Question: I have made a group by statement on a datatable like this:
'''
var finalResult = (from r in result.AsEnumerable()
group r by new
{
r.Agent,
r.Reason
} into grp
select new
{
Agent = grp.Key.Agent,
Reason = grp.Key.Reason,
Count = grp.Count()
}).ToList();
'''
The 'finalResult' will be like this:
'''
agent1 reason1 4
agent1 reason2 7
agent2 reason1 8
agent2 reason2 3
..
...
...
agentn reason1 3
agentn reason2 11
'''
I want to loop over agent name in order to get the reasons and the counts for each reason for each agent. : i need to build this :

can you tell me please how to loop over agent name from the 'finalResult' variable?
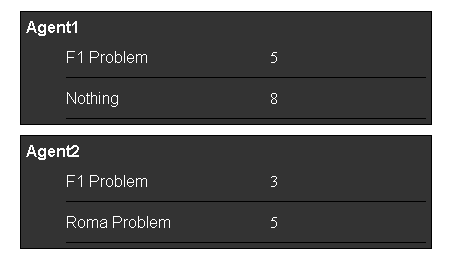
Answer: You need one more GroupBy and you are done:
'''
var solution =
finalResult
.GroupBy(x => x.Agent);
foreach (var group in solution)
{
// group.Key is the agent
// All items in group are a sequence of reasons and counts for this agent
foreach (var item in group)
{
// Item has <Agent, Reason, Count> and belongs to the agent from group.Key
}
}
'''
Outer loop goes over all the agents (so Agent1, Agent2, etc.) while inner loop will go through all reasons for the agent.